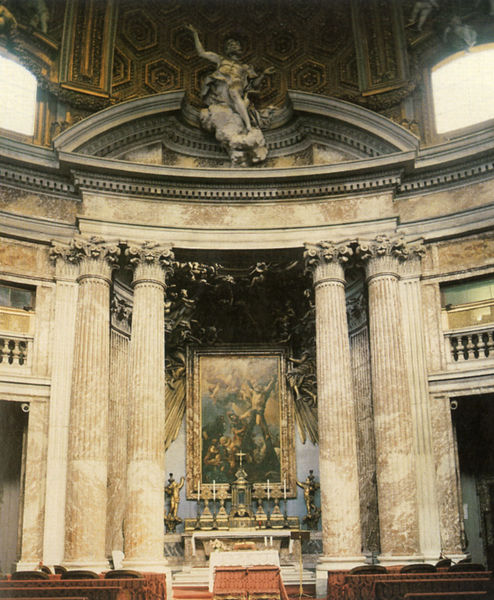
Titel: Rom, S. Andrea al Quirinale
Künstler: Giovanni Lorenzo Bernini
Standort: Rom, S. Andrea al Quirinale (EU - I - Latium)
Schlagwörter: gemälde, fenster, marmor, stühle, säulen, wolke, barock, bild, kirche, figur, rund, engel, skulptur, statue, kerzen, foto, gewölbe, kreuz, altar, bänke, kapitelle, kapitell, halbrund, sims, chor, kassetten, dorisch, korinthisch, fotographie, und, tympanon, rundbau, fester, neoklassik, katholisch, starhlen, saeule, seitenaltar, säulenarchitektur, barockkirche